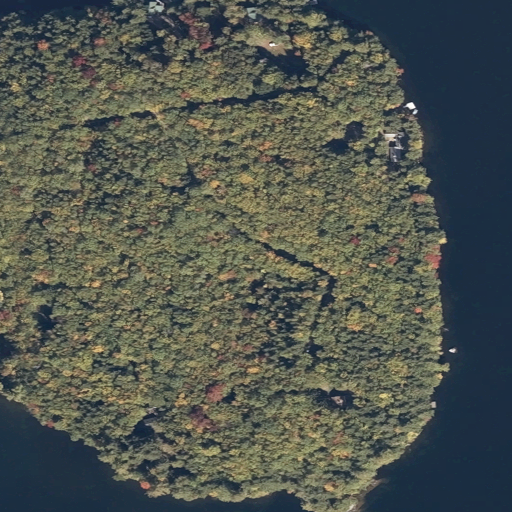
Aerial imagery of island in Maine named Rattlesnake Island containing deciduous forest, open water, open development, evergreen forest, and mixed forest